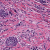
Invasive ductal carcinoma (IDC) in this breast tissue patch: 1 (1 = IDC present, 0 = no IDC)